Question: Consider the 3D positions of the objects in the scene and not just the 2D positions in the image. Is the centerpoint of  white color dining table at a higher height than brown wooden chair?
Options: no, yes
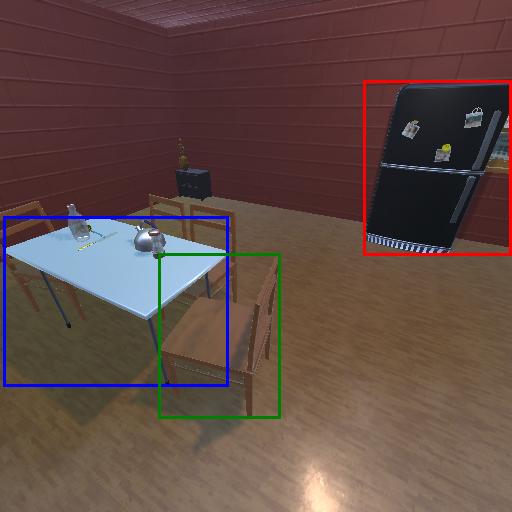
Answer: no